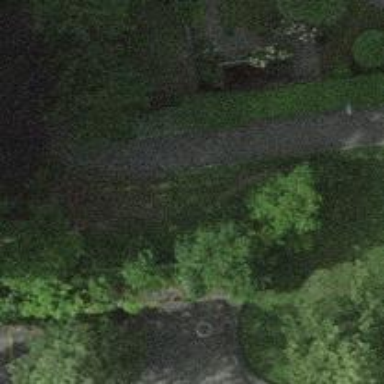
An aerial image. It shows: Garden with deciduous broadleaved trees.